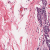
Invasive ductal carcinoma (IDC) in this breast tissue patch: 1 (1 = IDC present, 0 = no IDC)